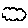
Label: cloud